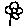
Label: flower